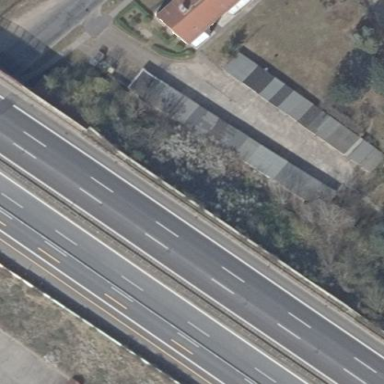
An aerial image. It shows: Group of garages.